Interaction volume radius: 5 \u00c5
Interaction volume height: 45 \u00c5
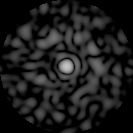
Disorder parameter: 0.8311